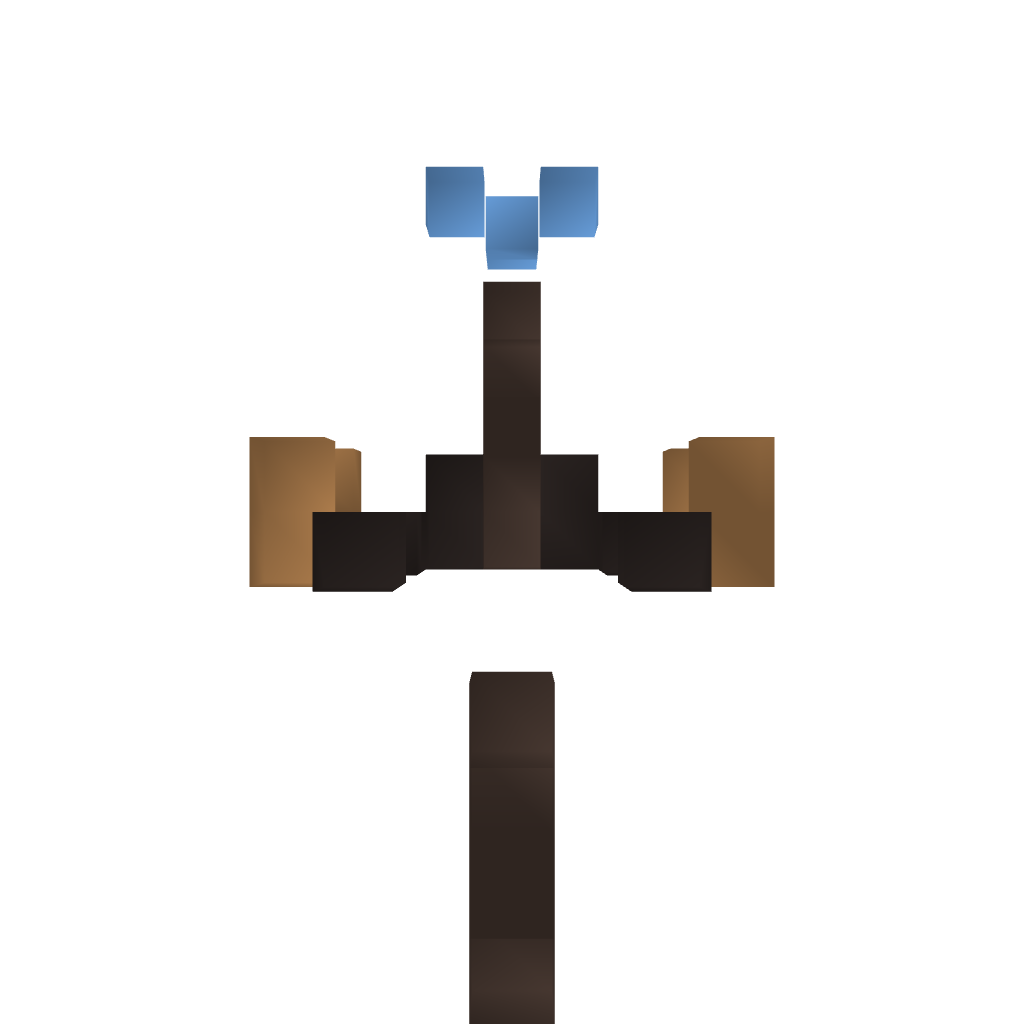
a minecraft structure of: Packed Ice Chicken